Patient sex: M
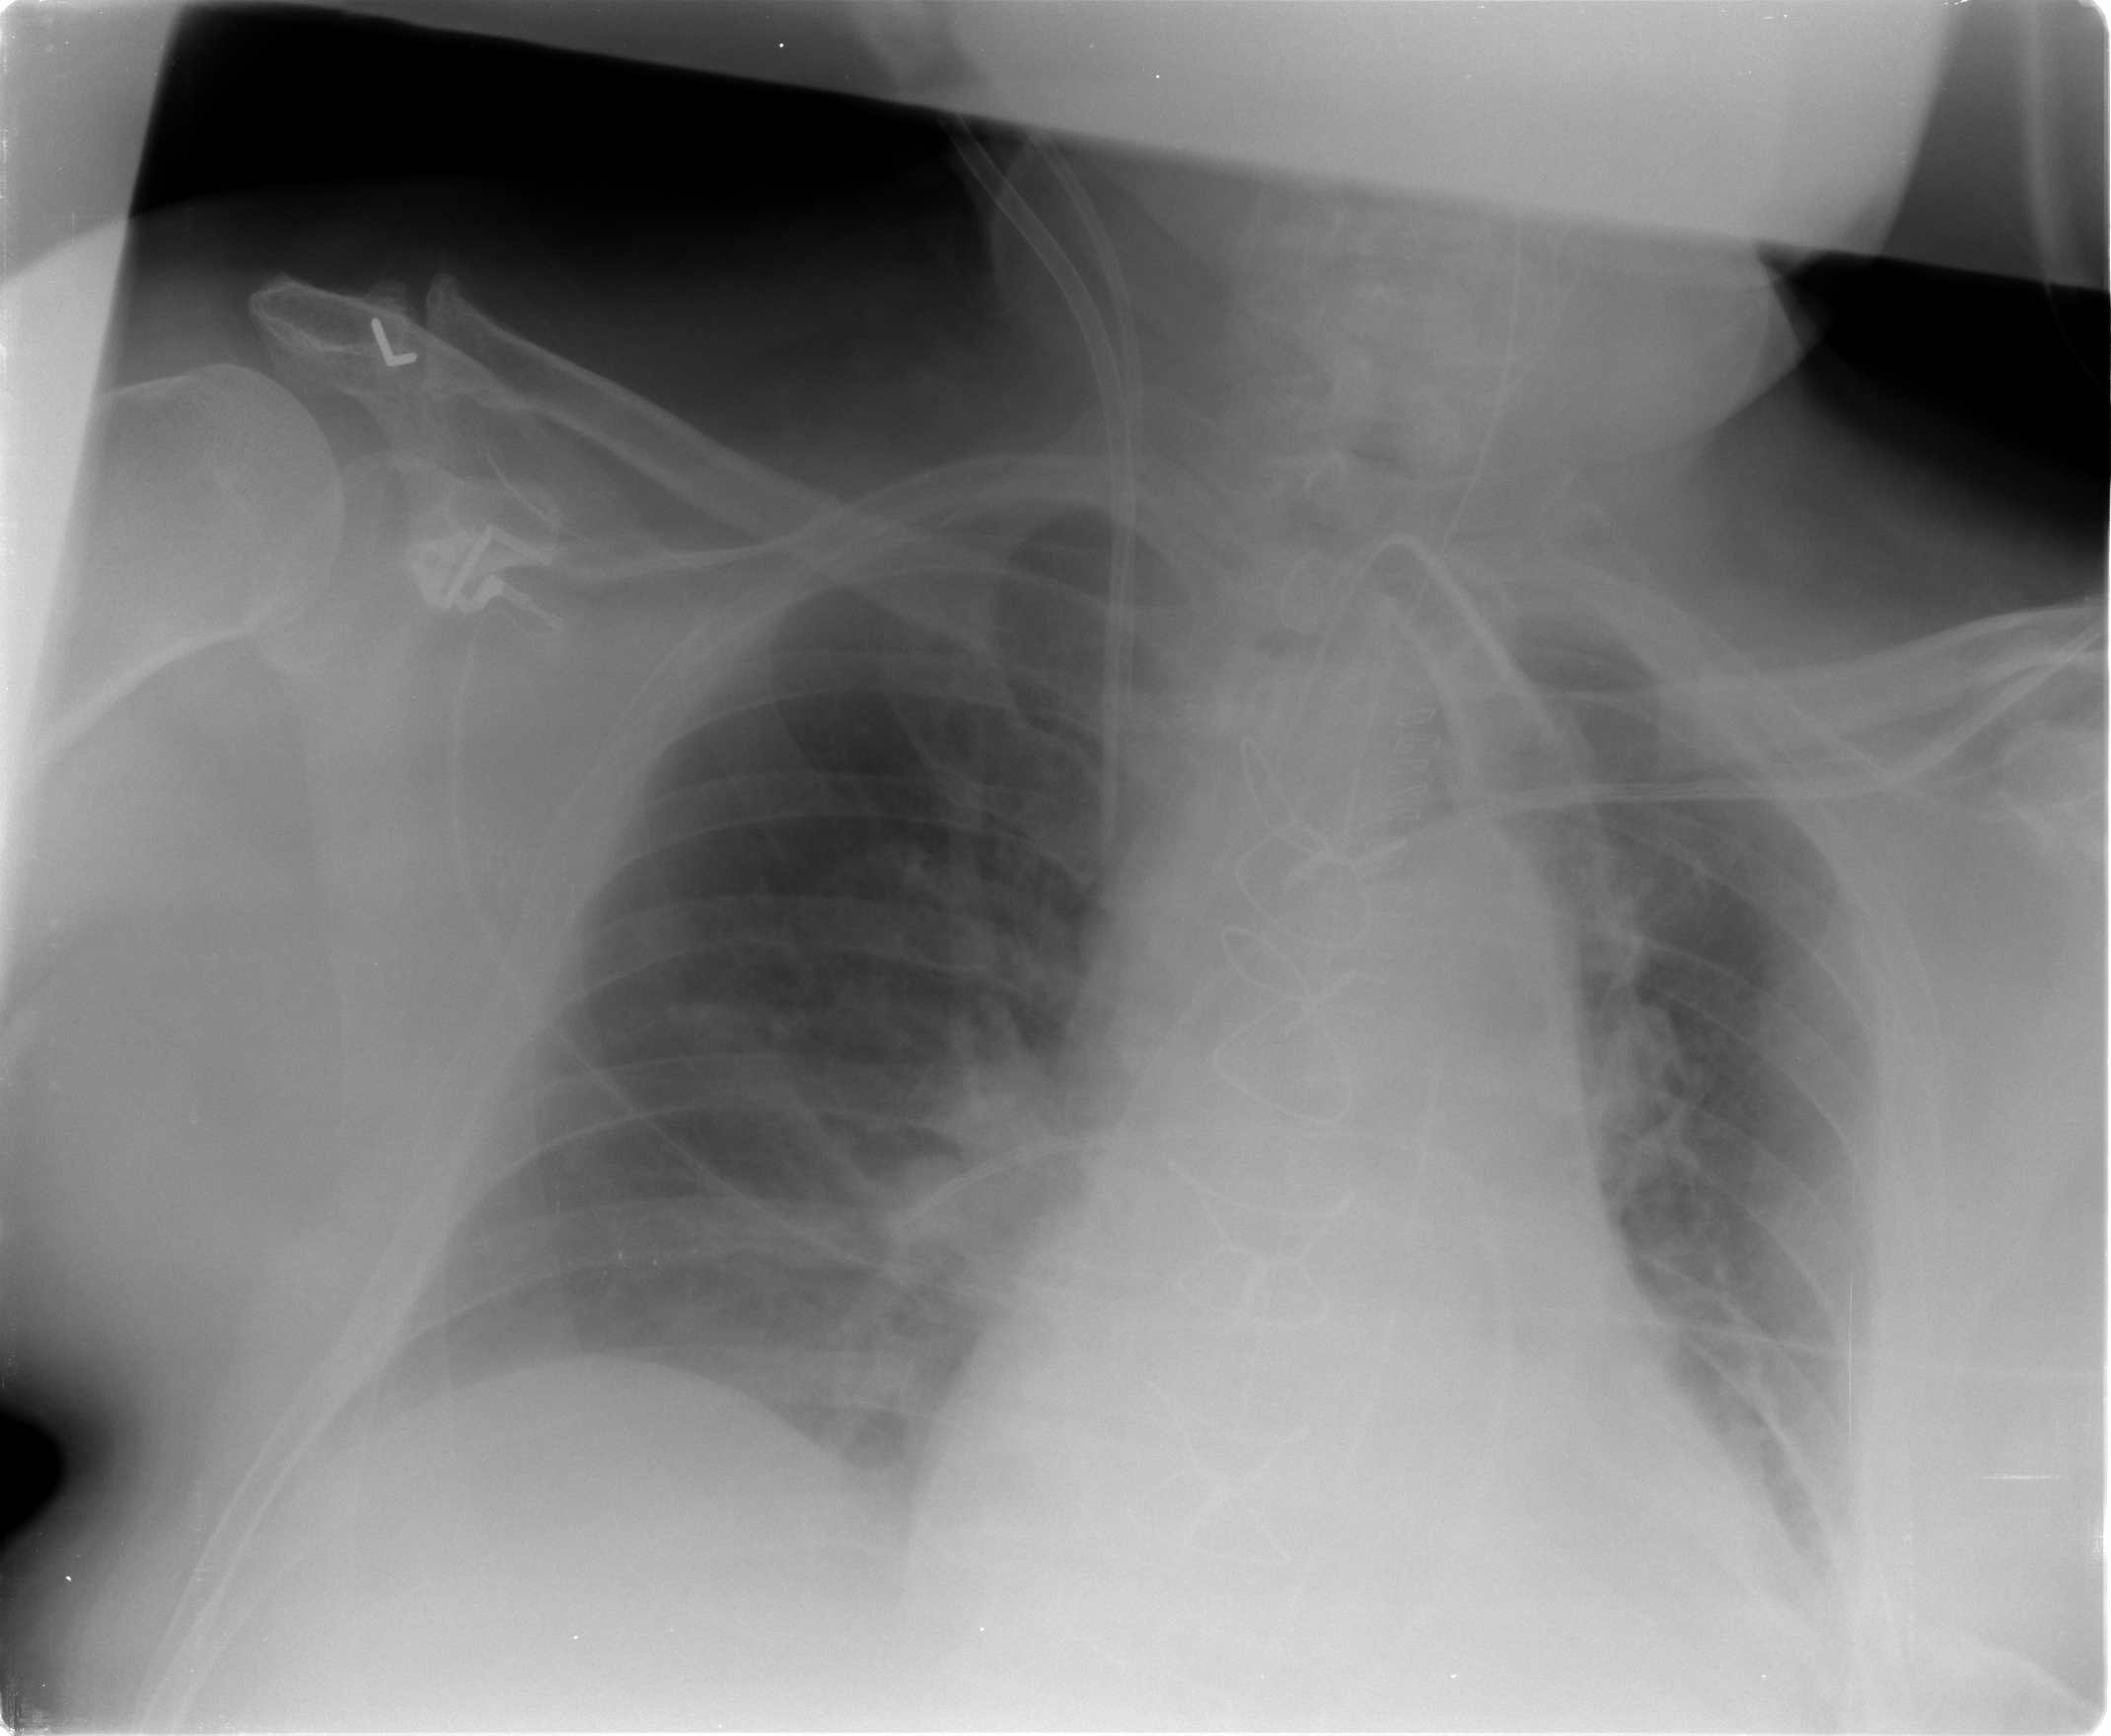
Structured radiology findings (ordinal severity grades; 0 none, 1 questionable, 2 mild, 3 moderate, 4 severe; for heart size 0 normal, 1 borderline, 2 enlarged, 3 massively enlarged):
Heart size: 2
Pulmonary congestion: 2
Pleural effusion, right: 1
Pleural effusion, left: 1
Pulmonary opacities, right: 0
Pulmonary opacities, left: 0
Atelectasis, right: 2
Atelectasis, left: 2